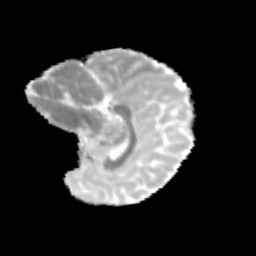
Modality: MD
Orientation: sagittal
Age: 8
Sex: female
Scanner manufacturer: siemens
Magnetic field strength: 3 T
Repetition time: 3.8 s
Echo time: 0.07 s